Question: I am using 'qplot' with the following code.
'''
qplot(topN, F1Score, data = evaluation.data, geom = c("point", "line"), color= Recommender, main = "F1 score...")
'''
The x-axis is 'topN' and y-axis is 'F1Score'. The x-axis is supposed to only contain integer values. But there's decimals as shown in the Figure.

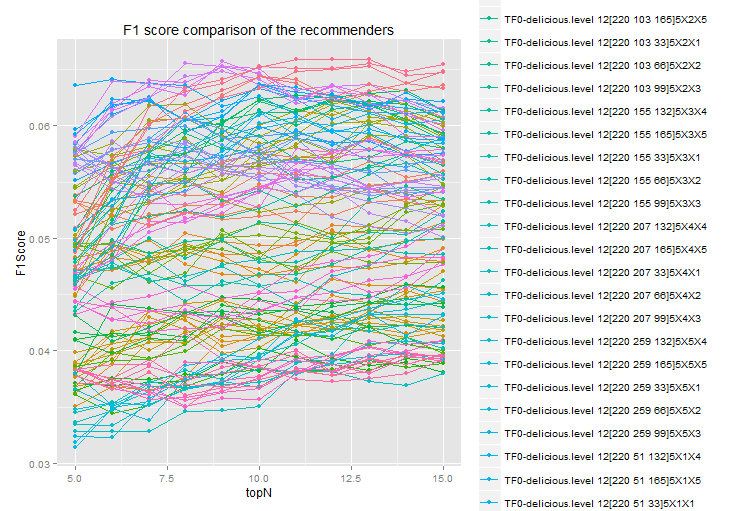
Answer: You can use the 'breaks' argument in 'scale_x_continuous'.
'''
qplot(topN,
F1Score,
data = evaluation.data,
geom = c("point", "line"),
color= Recommender,
main = "F1 score...") +
scale_x_continuous(breaks=c(5, 10, 15))
'''
Also your color guide does not seem very useful. I would probably remove the legend.
'''
+ scale_color_discrete(guide="none")
'''